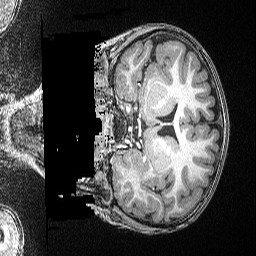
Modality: T1w
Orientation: coronal
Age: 83
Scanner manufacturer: siemens
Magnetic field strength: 3 T
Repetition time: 2.5 s
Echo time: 0.00347 s